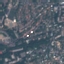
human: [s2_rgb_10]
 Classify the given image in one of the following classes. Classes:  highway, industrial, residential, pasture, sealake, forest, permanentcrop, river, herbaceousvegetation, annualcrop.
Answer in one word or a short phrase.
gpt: Residential